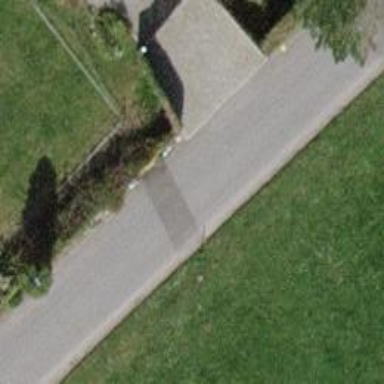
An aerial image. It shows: Residential road with asphalt surface and no sidewalks.